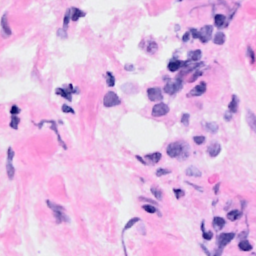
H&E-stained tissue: Breast